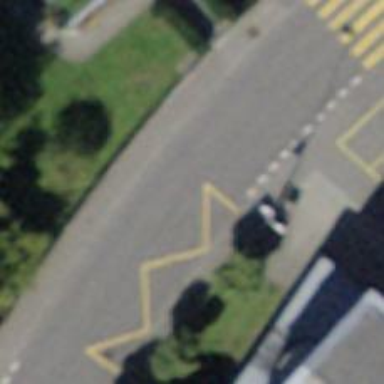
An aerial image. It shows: Bus stop with designated stop position for public transport.